Question:
Image shows the buttons on my UI in vb.net
All these buttons are having background images. Now what i want is these buttons be shown as inactive when actions corresponding to them are not available so I am making them cmd.enable = false but still on UI there is no visual effect of this disabling them on these buttons. They keep looking same as in enabled mode. So how to give effect of disabled state to these buttons.
In the same way i want effect to be visible when mouse is hovered over these buttons and buttons are clicked
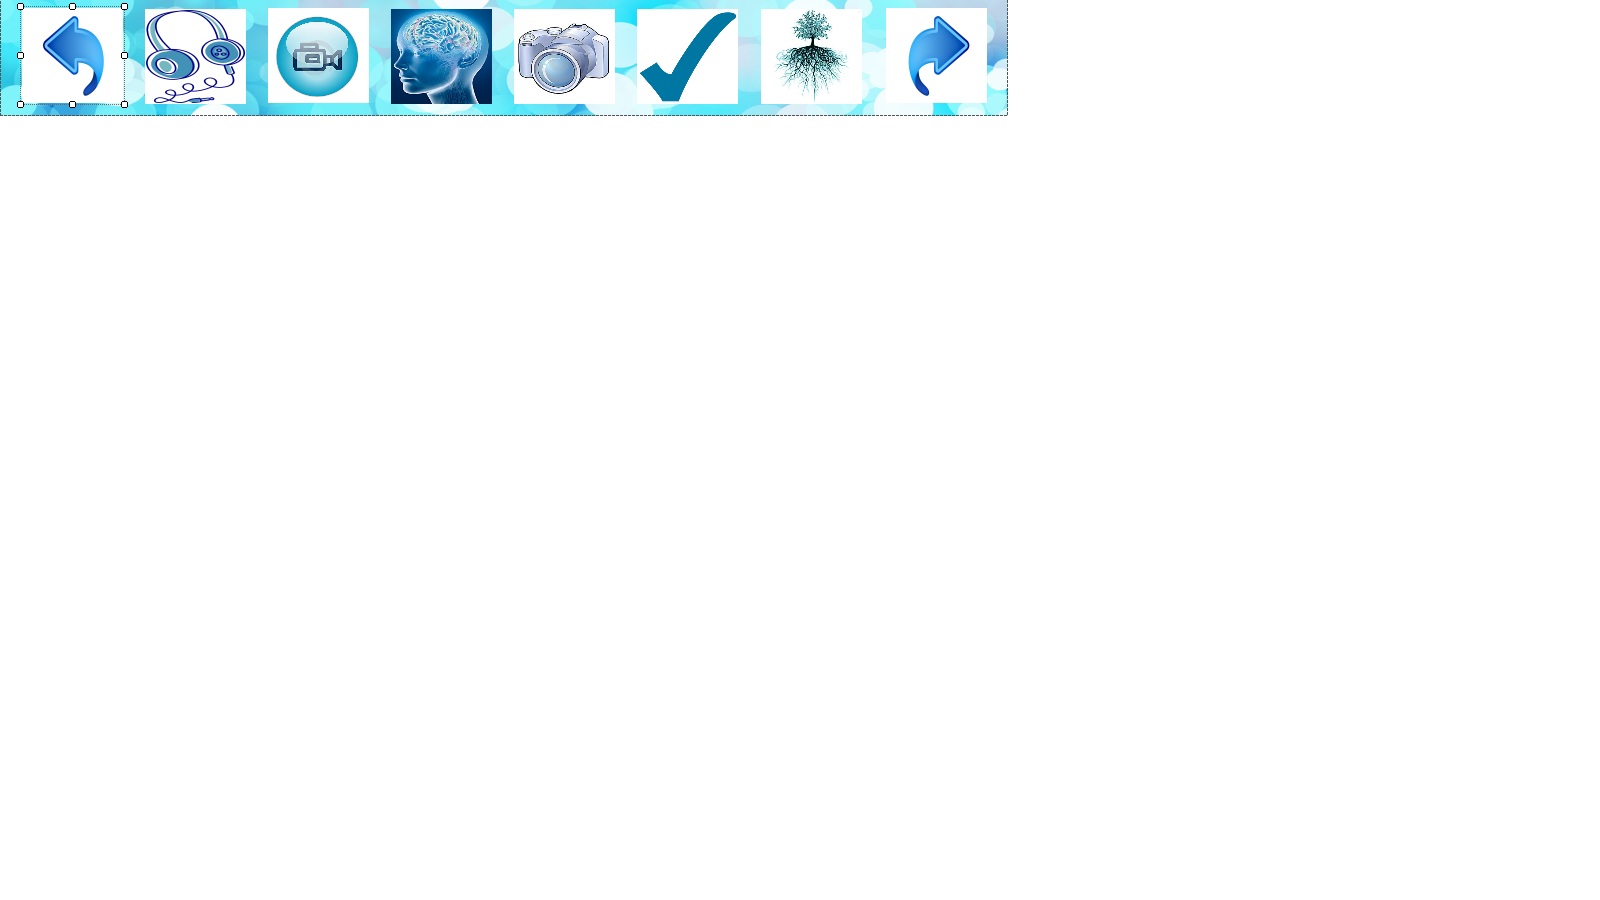
Answer: They don't look like buttons at all, it looks like a row of images. Use a real Button or a ToolStrip with ToolStripButtons, set their Image property. When you set their Enabled property to false then they automatically remove all color from the image, making it look disabled.